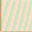
Piece: xx